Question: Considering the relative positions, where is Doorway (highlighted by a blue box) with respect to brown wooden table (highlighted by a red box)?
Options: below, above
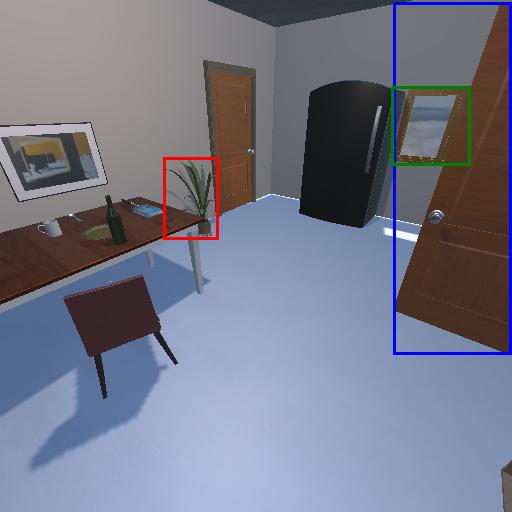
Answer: below